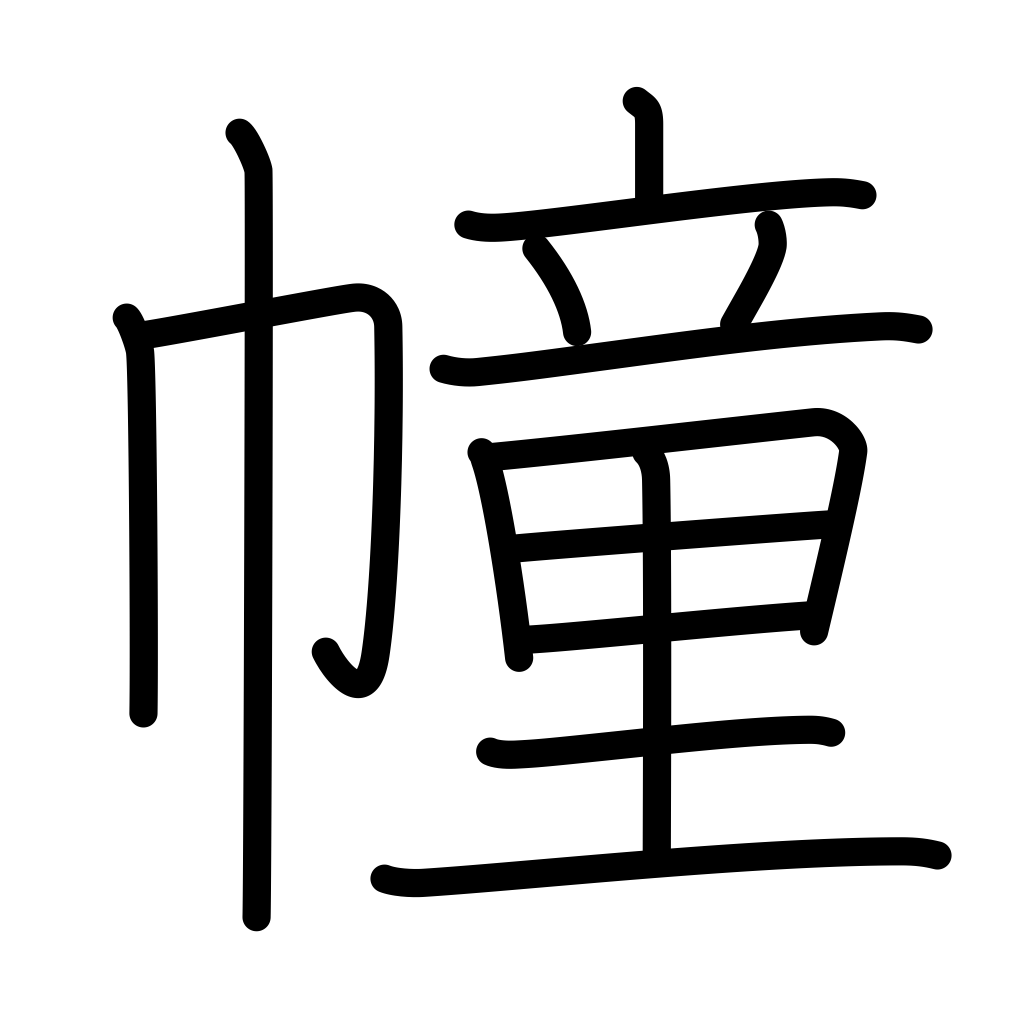
Meaning: flag, banner